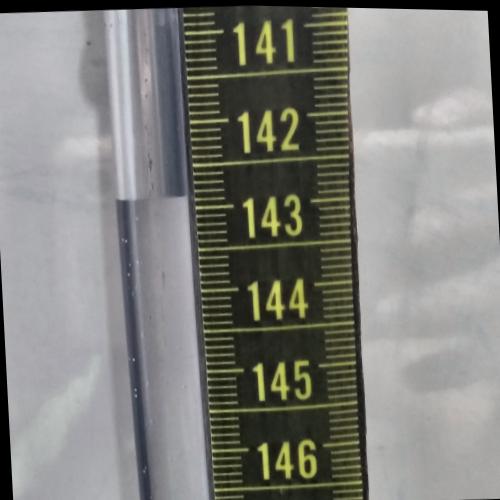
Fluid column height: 142.9 cm